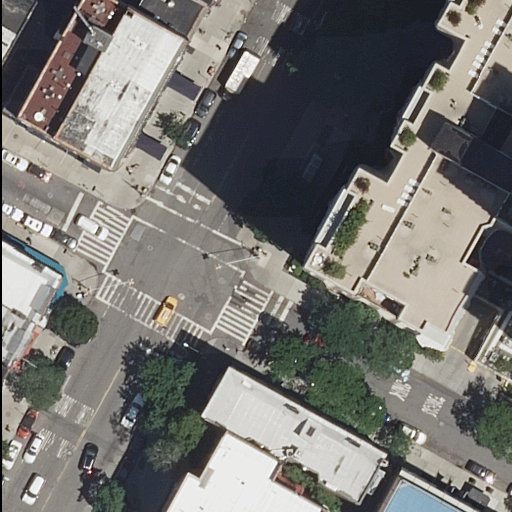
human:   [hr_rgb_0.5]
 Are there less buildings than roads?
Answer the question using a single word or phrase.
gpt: no

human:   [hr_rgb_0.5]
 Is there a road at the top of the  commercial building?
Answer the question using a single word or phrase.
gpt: no

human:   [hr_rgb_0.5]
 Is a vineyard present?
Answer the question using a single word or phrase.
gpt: no

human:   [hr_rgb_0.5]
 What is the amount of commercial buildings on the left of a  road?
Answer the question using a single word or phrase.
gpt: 1

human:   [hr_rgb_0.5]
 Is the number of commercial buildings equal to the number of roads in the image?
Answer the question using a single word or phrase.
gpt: no

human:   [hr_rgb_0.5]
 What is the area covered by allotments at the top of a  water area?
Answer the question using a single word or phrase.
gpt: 0m2

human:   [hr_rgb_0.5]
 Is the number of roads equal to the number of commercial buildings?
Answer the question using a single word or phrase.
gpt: no

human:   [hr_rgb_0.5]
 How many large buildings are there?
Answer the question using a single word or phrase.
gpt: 2

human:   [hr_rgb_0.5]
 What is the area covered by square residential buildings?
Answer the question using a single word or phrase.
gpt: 0m2

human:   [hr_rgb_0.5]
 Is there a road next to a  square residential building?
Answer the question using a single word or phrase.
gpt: no

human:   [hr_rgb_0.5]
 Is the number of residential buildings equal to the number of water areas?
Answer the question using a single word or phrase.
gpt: no

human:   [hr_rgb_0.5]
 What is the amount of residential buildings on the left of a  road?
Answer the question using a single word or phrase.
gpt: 7

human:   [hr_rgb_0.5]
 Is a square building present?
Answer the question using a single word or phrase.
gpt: no

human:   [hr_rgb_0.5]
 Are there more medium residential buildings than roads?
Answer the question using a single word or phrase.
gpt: no

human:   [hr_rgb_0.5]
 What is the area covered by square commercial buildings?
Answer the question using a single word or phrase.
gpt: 0m2

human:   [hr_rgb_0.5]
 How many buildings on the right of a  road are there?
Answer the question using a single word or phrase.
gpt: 4

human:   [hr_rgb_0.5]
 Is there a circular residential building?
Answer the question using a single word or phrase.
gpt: no

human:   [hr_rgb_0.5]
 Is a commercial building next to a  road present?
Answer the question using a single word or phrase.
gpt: yes

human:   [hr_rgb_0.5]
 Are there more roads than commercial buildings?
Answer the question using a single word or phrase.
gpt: yes

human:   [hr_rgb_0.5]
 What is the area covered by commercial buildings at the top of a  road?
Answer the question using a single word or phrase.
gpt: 44m2

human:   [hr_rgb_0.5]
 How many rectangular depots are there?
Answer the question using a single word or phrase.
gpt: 0

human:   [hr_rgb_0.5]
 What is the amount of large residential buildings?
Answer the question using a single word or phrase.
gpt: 2

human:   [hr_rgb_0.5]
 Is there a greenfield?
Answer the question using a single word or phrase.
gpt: no

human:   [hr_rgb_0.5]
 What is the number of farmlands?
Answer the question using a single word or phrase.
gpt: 0

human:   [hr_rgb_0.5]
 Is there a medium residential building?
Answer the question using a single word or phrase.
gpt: yes

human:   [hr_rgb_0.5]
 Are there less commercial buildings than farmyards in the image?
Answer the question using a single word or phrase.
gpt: no

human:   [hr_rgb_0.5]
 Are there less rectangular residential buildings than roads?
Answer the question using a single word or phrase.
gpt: no

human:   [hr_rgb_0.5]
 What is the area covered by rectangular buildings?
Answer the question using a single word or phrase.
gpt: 294m2

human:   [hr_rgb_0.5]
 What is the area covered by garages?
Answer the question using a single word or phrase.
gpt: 0m2

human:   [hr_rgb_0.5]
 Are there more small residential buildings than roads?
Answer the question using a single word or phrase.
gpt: yes

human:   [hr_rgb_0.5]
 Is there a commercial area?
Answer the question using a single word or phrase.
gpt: no

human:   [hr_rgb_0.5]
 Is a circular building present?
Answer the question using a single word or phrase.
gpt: no

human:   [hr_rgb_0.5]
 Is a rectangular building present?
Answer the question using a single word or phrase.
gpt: yes

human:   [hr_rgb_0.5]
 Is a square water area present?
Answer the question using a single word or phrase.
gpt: no

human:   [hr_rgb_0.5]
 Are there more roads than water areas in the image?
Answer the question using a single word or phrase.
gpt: yes

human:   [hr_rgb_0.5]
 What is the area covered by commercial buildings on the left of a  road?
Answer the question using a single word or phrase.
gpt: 44m2